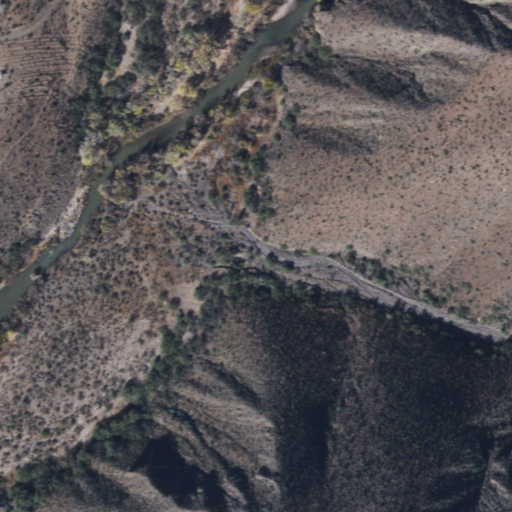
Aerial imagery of valley in Arizona named Midnight Canyon containing shrub, grassland, open water, and woody wetlands